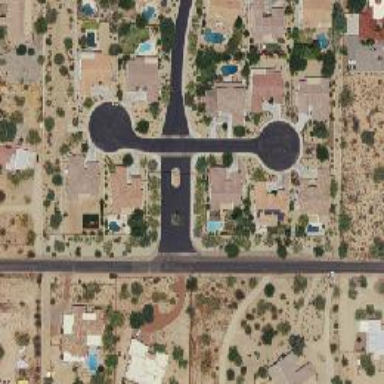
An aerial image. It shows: Residential road.